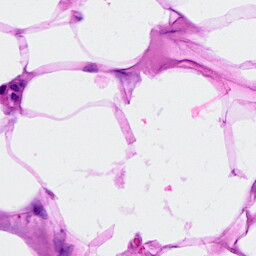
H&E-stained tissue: Breast